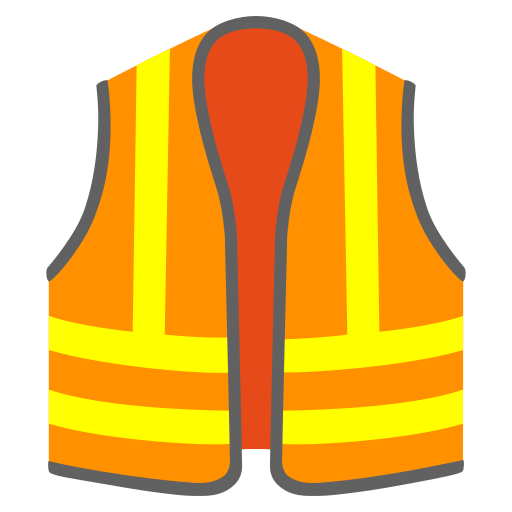
Emoji: 🦺